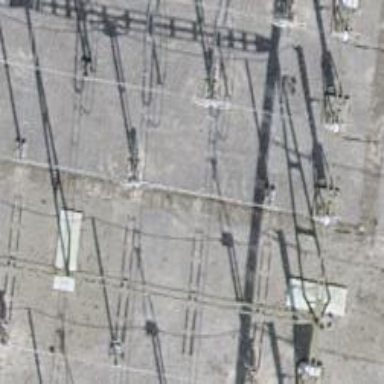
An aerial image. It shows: Switch used for power control.